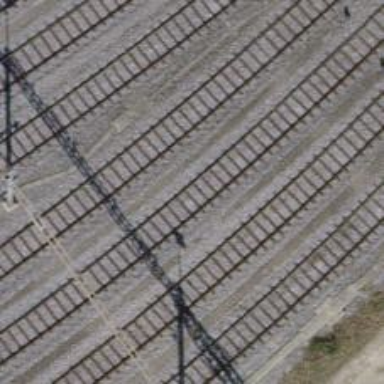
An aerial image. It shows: Rail yard with electrified contact lines for the railway.